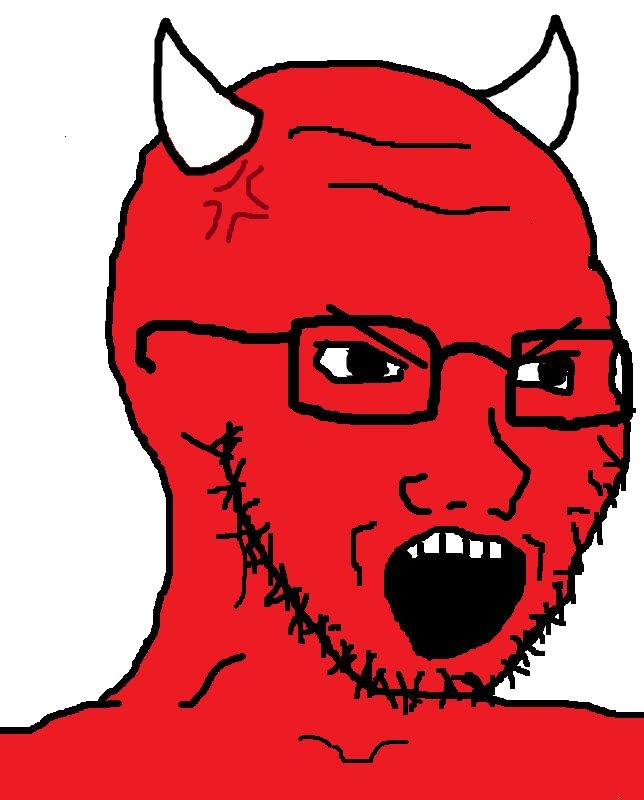
Label: 5_Soyjak